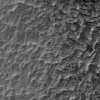
Atmospheric dust classification: not_dusty